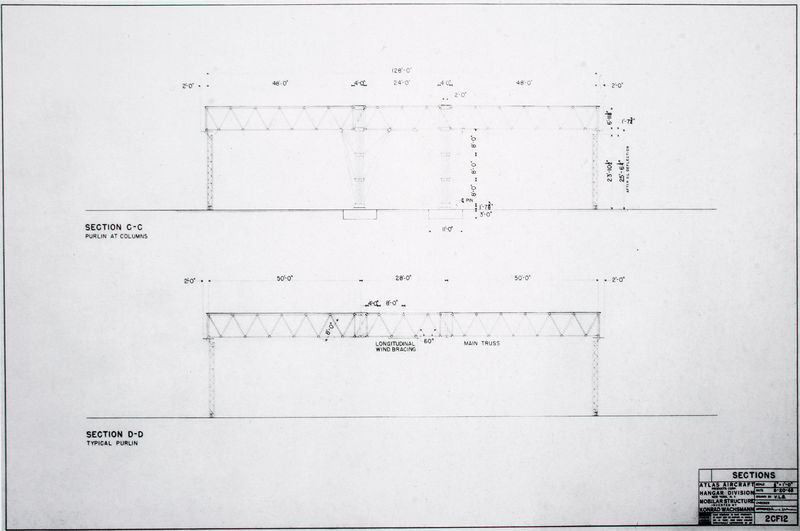
Titel: Hangar-Konstruktionen für Atlas Aircraft (Mobilar Structure), Schnitte C-C und D-D
Künstler: Konrad Wachsmann
Standort: New York
Schlagwörter: weiß, schwarz, grafik, graphik, linien, schwarzweiß, träger, englisch, aufriss